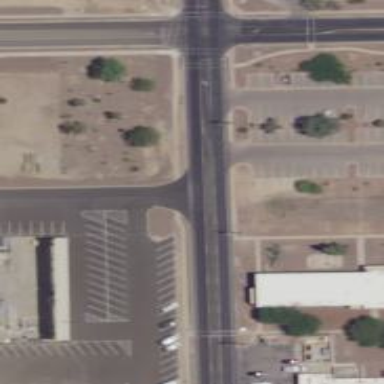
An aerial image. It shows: Unmarked road crossing.